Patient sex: M
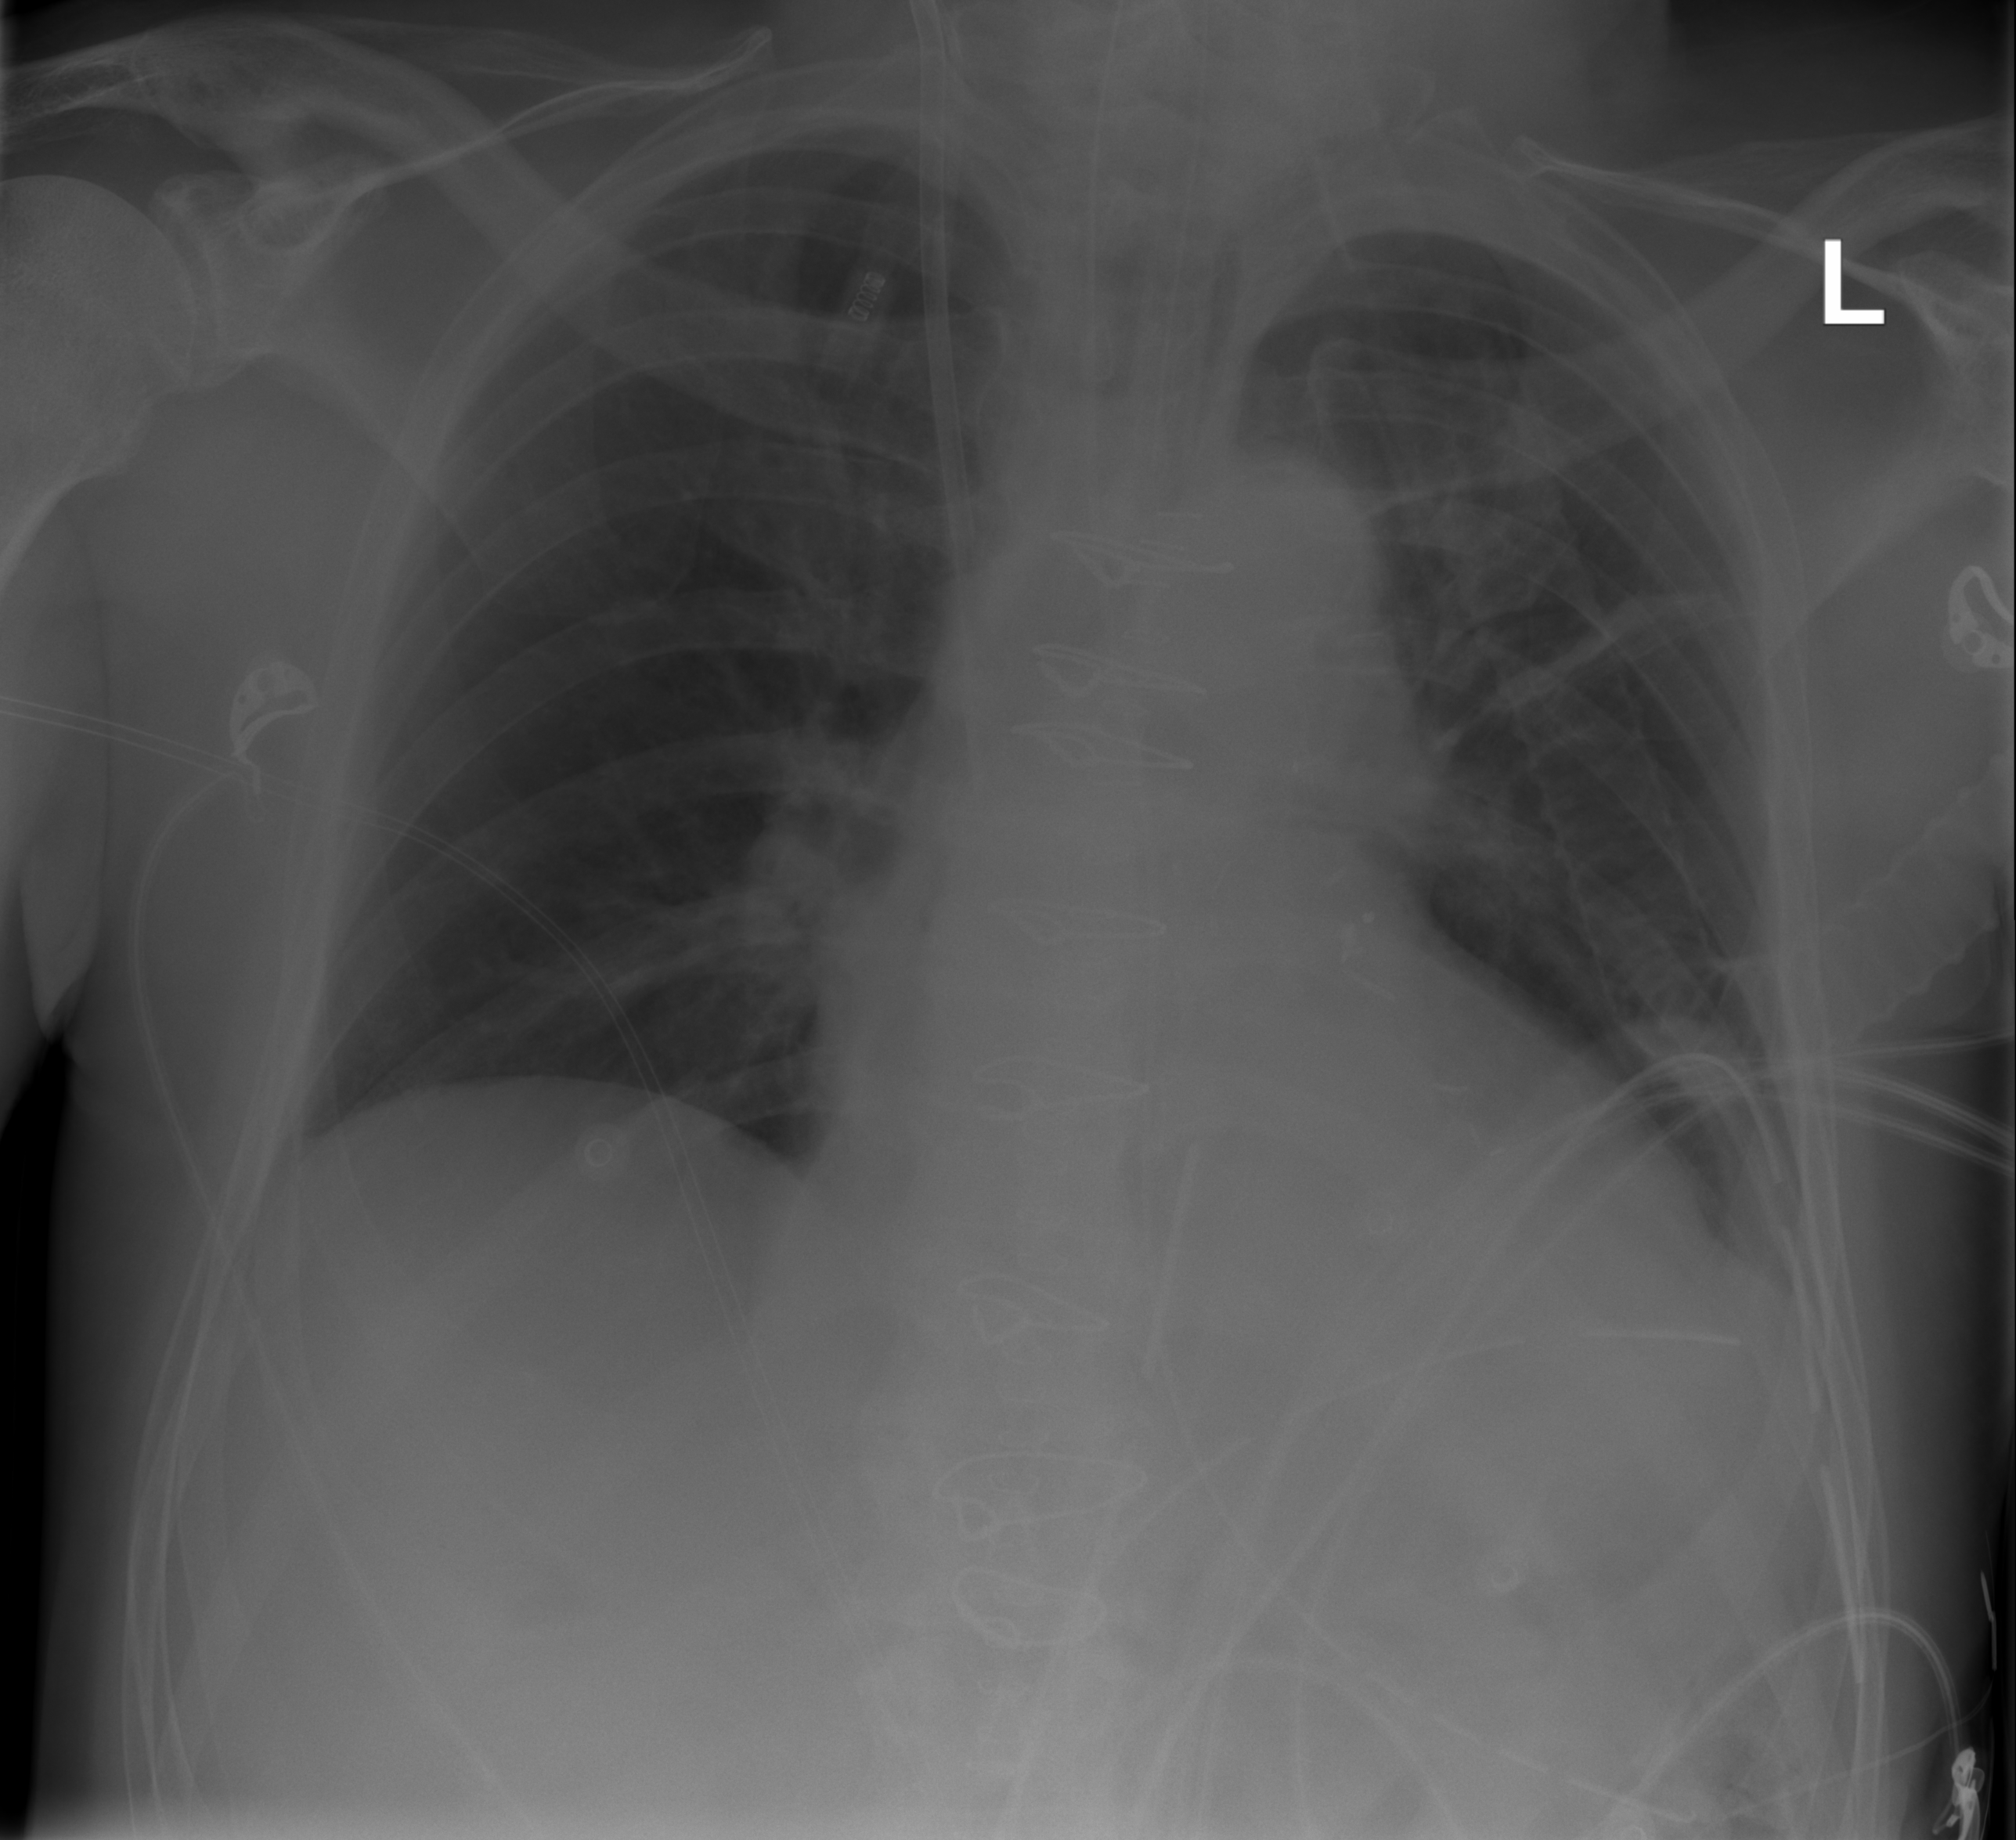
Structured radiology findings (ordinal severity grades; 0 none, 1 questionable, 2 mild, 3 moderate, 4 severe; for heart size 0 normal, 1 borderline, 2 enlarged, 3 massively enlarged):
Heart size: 1
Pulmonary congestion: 0
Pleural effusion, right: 0
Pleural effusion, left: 2
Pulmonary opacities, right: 0
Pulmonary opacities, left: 0
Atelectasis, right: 0
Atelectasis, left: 2